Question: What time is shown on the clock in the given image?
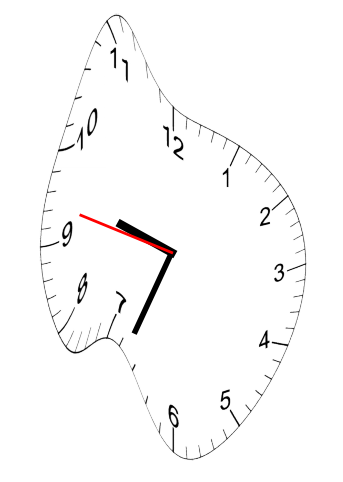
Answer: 09:33:47